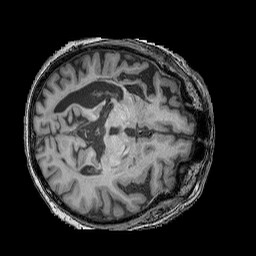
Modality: T1w
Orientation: axial
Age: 67
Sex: female
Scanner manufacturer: siemens
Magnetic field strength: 3 T
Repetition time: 2.25 s
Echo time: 0.00411 s